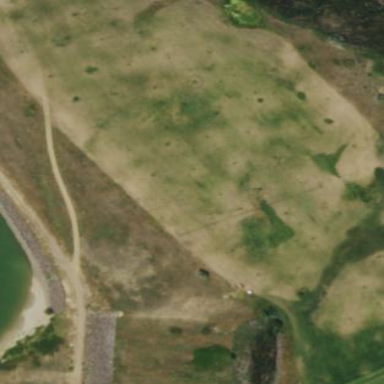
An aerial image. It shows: Grassy area designated as driving range for golf.